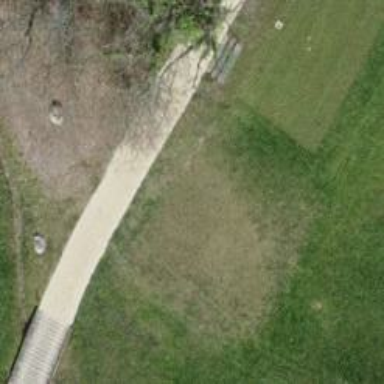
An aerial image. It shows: Designated golf cart path that is service road.